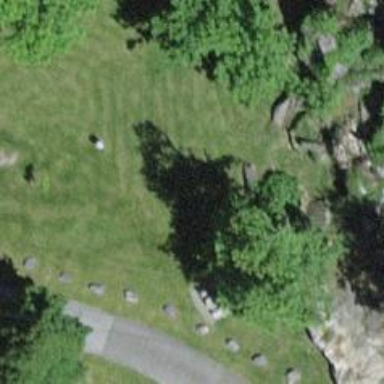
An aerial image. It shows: Picnic table located in leisure land area.